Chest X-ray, AP view. Patient: 66 years old, sex M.
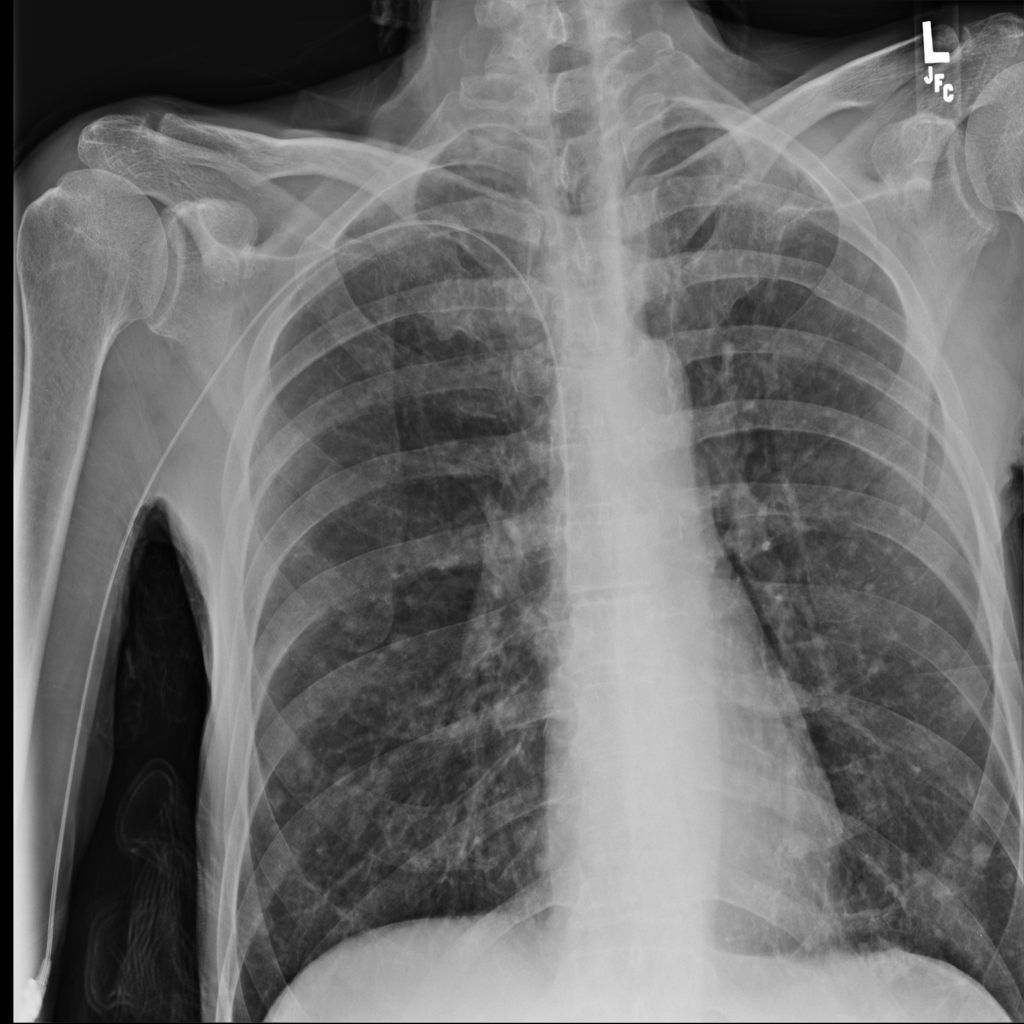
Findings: Nodule